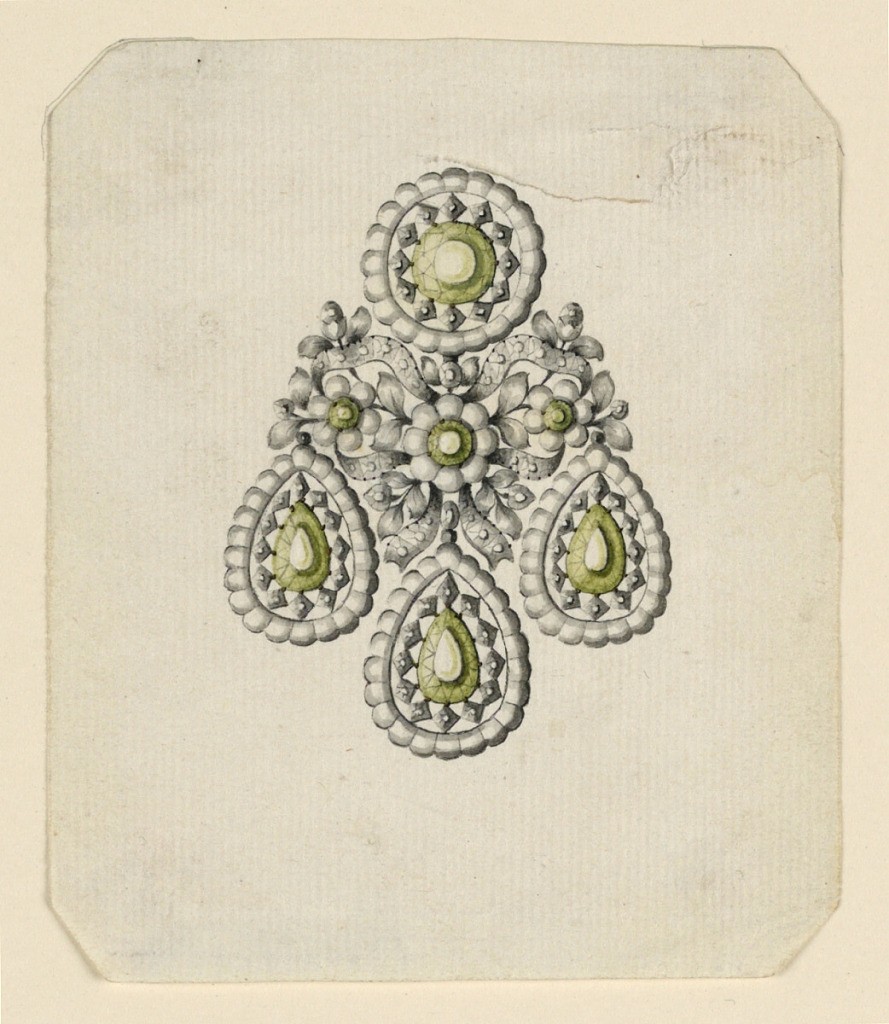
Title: Design for an Earring
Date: late 18th century
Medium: Pen and black ink, brush and green, gray watercolor on off-white laid paper
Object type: Drawing
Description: Jewelry design for an earring. The disk above and the three drops are connected by a knot of a single ribbon, interlaced with two flower branches, with a blossom in the center. The central diamonds in the disk, drops and blossom are green. Bevelled corners.